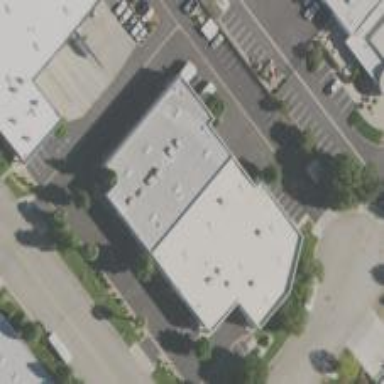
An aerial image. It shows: Industrial building.